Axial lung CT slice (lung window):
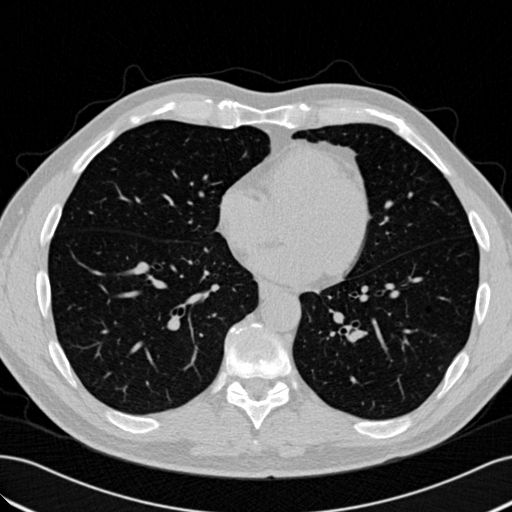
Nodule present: no